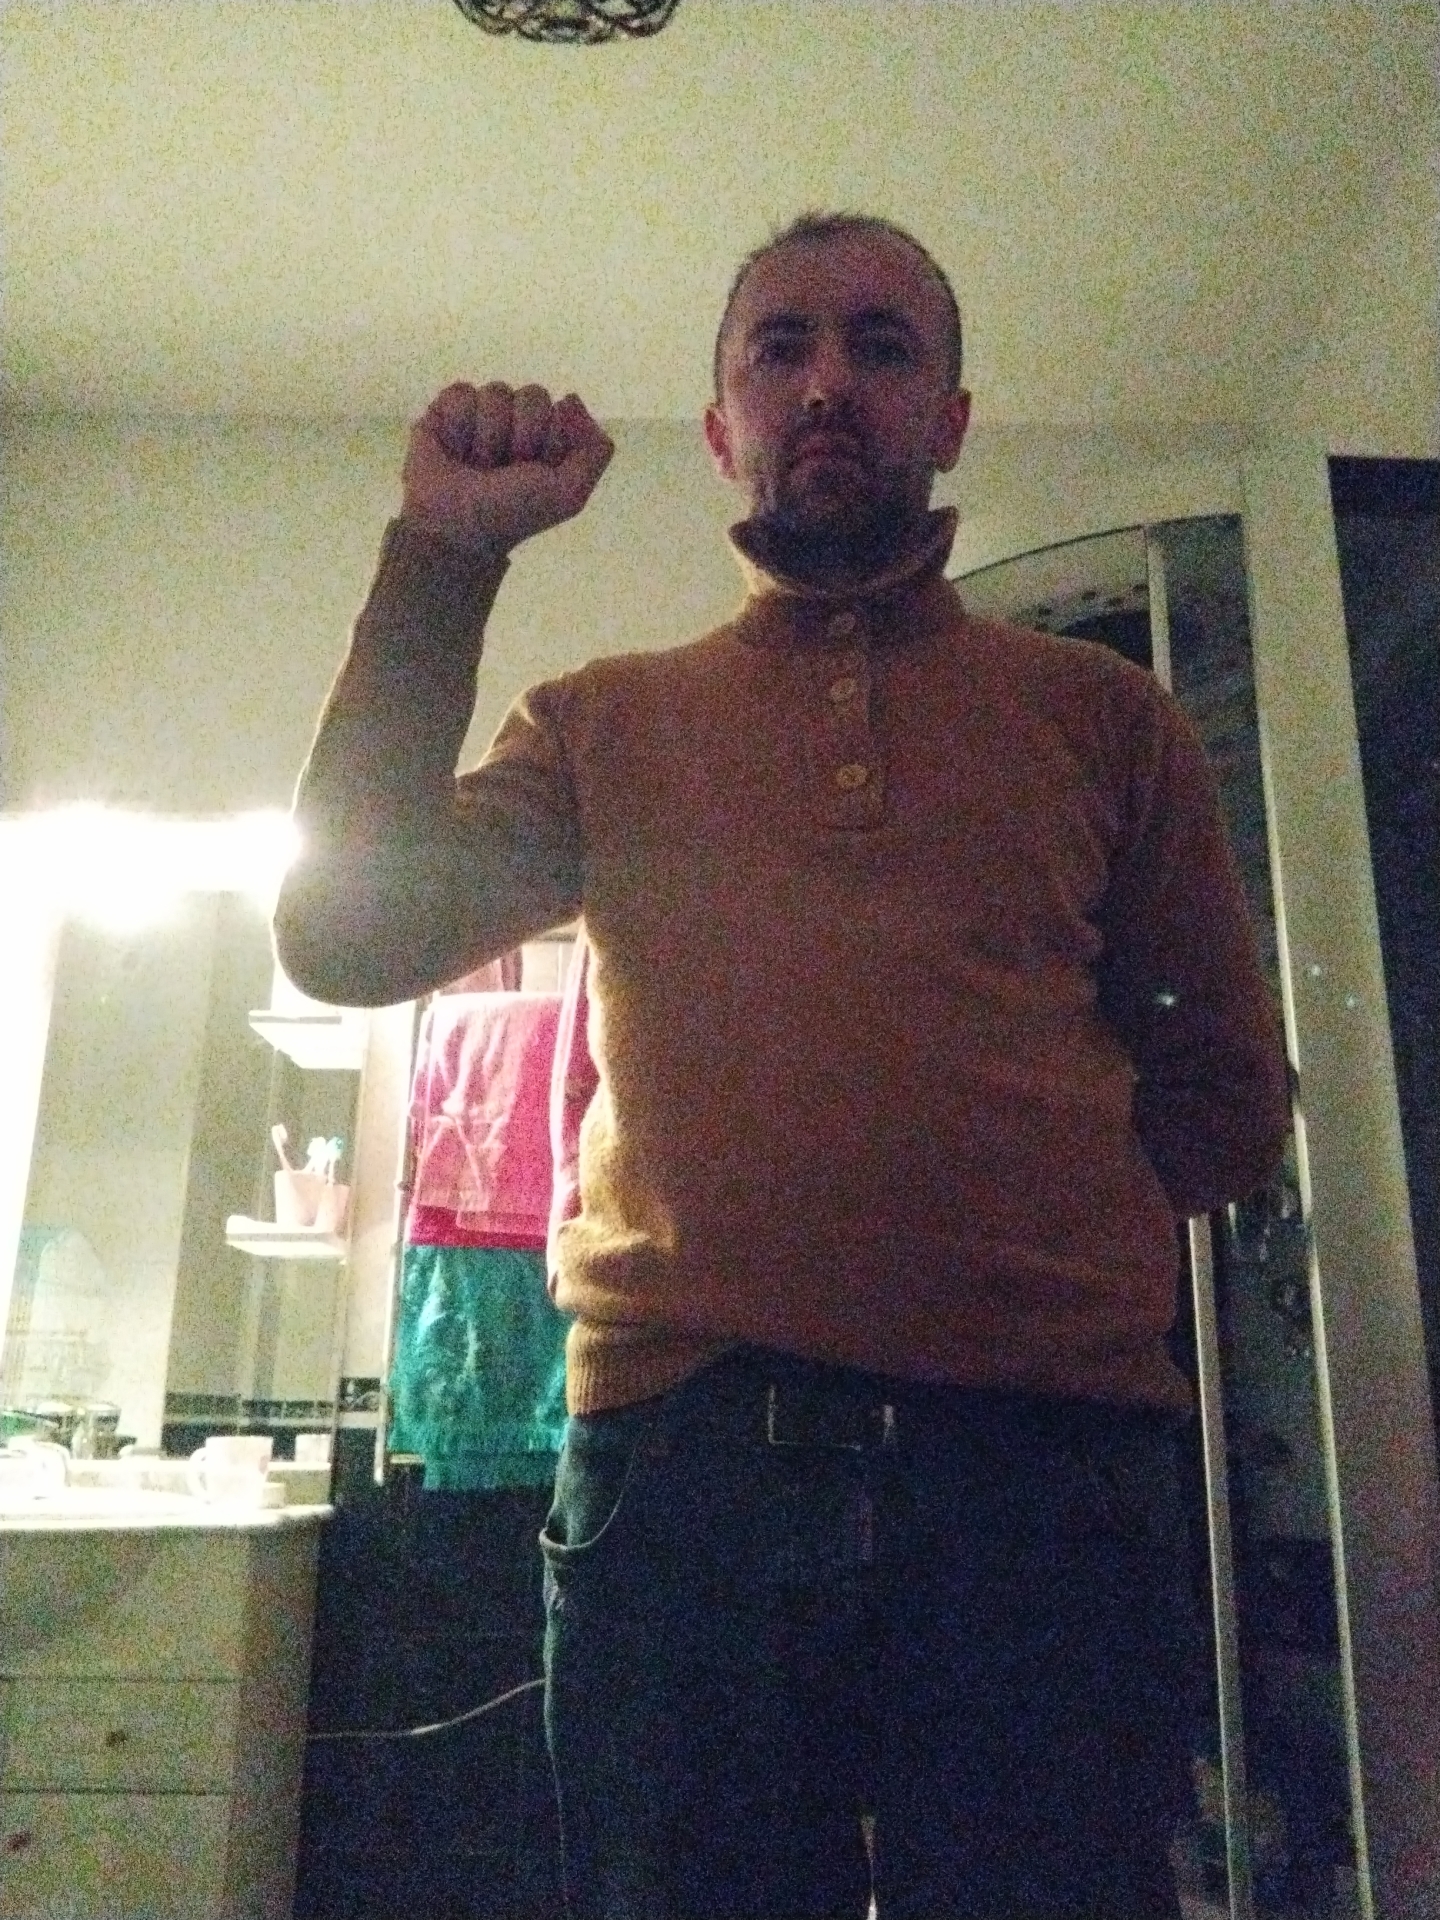
Label: noise